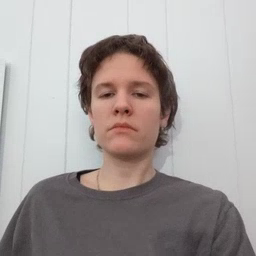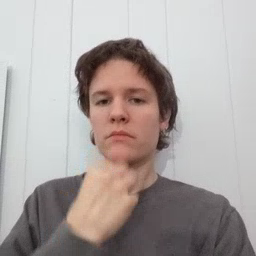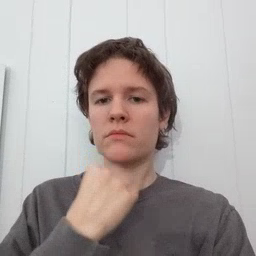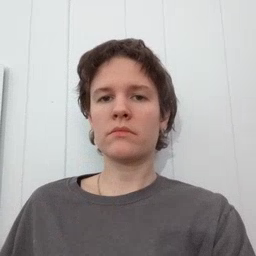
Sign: underwear